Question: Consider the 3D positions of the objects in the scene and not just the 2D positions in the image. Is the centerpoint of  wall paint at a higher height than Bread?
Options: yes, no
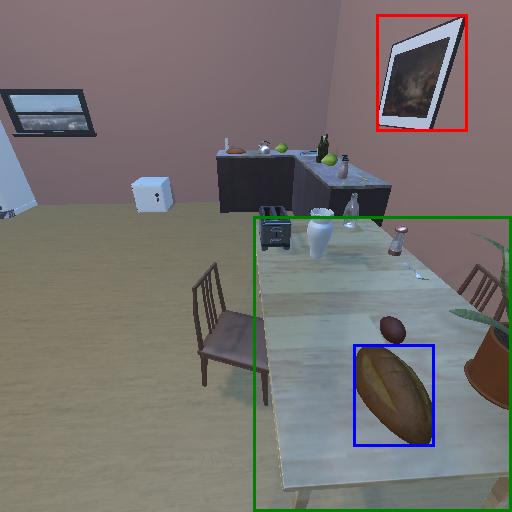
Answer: yes